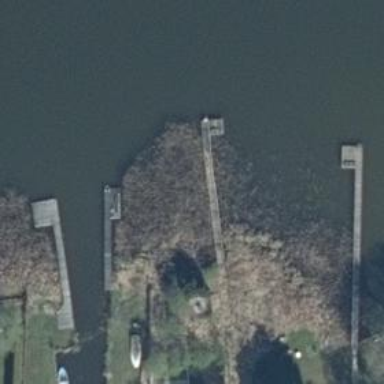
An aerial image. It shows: Man-made pier.